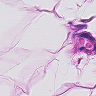
Metastatic tissue present: no